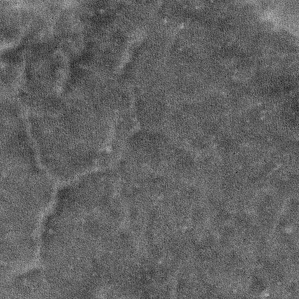
Label: frost